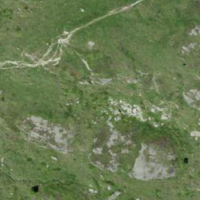
EUNIS habitat code: 26
Species observed at this site:
Eriophorum angustifolium